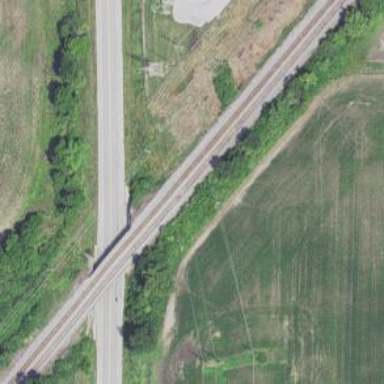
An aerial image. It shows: Bridge over railway siding.